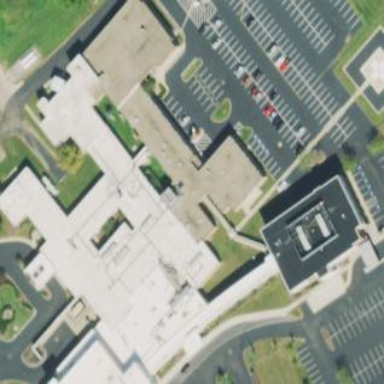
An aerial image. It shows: Hospital.